Question:
Given the above generated text (meaning that I can't just use an image), I am trying to recreate the design using just html and css selectors.
I would like to just use a single 'h4' with the containing text, but am open to other solutions. I would prefer to not use absolute positioning, but again, if that is the only way, then so be it.
I have tried surrounding with 'span' tags, but those are inline elements that don't have an inherent width.
The 'h4' will be nested within a 'div', though not always of the same class or id.
Any ideas or resources to get me started?
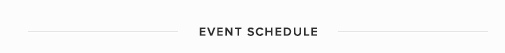
Answer: Check out how they do the text underneath Contact me on this form. Pretty clean and simple. <URL>
Here is the actual CSS that does it:
'''
h1 {
font-family: 'Questrial', Verdana, sans-serif;
text-align:center;
font-size:40px;
padding:0;
margin:0 0 20px 0;
position:relative;
color:#8C8C8C;
}
/** have a nice ampersand **/
h1:after {
font-size:25px;
color:#D6CFCB;
content: '&';
text-align:center;
display:block;
width:100%;
font-family: 'Alice', Verdana, serif;
text-shadow: 0px 1px 0px #fff;
}
/** create the gradient bottom **/
h1:before {
position:absolute;
bottom:15px;
content: ' ';
text-align:center;
display:block;
height:2px;
width:100%;
background: linear-gradient(left, rgba(255,255,255,0) 0%,rgba(182,180,180,0.7) 42%,rgba(180,178,178,0) 43%,rgba(168,166,166,0) 50%,rgba(180,178,178,0) 57%,rgba(182,180,180,0.7) 58%,rgba(238,237,237,0.3) 90%,rgba(255,255,255,0) 100%); /* W3C */
}
'''
Sorry for yet another edit, but here is an explanation. h1 { ... } styles the actual text, so "Event Schedule" for you, and h1:before { ... } does the cool line effect. h1:after { ...} does the ampersand, so this is actually where you would put your text i suppose